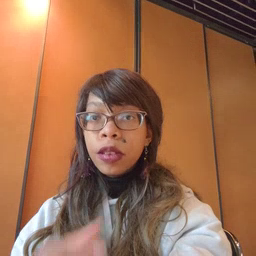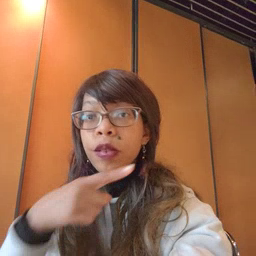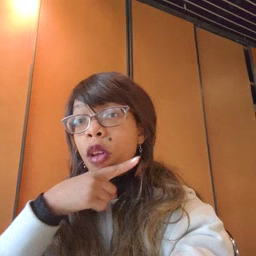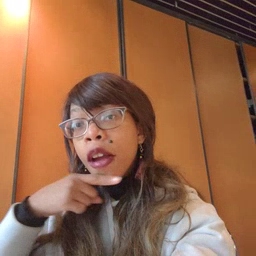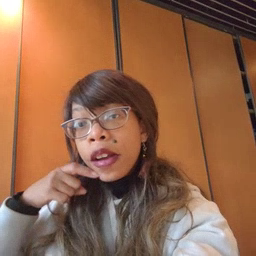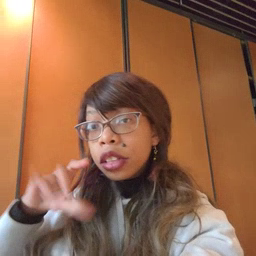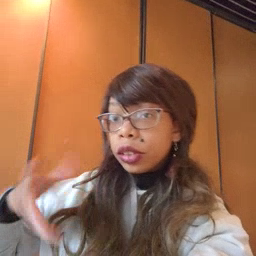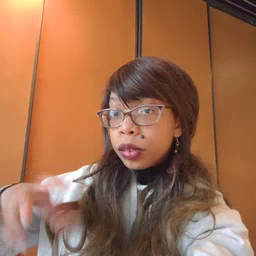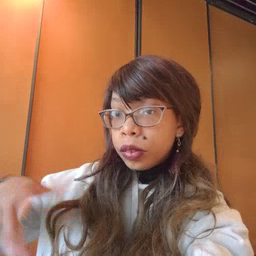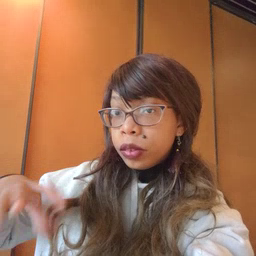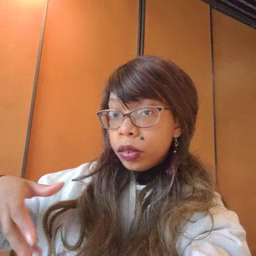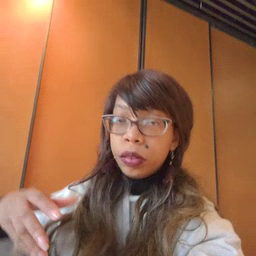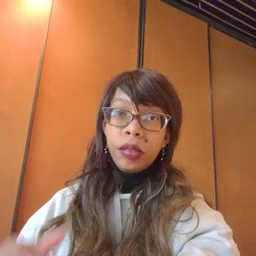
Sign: dryer